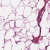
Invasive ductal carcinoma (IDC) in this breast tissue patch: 0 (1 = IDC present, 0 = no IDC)